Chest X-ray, PA view. Patient: 39 years old, sex F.
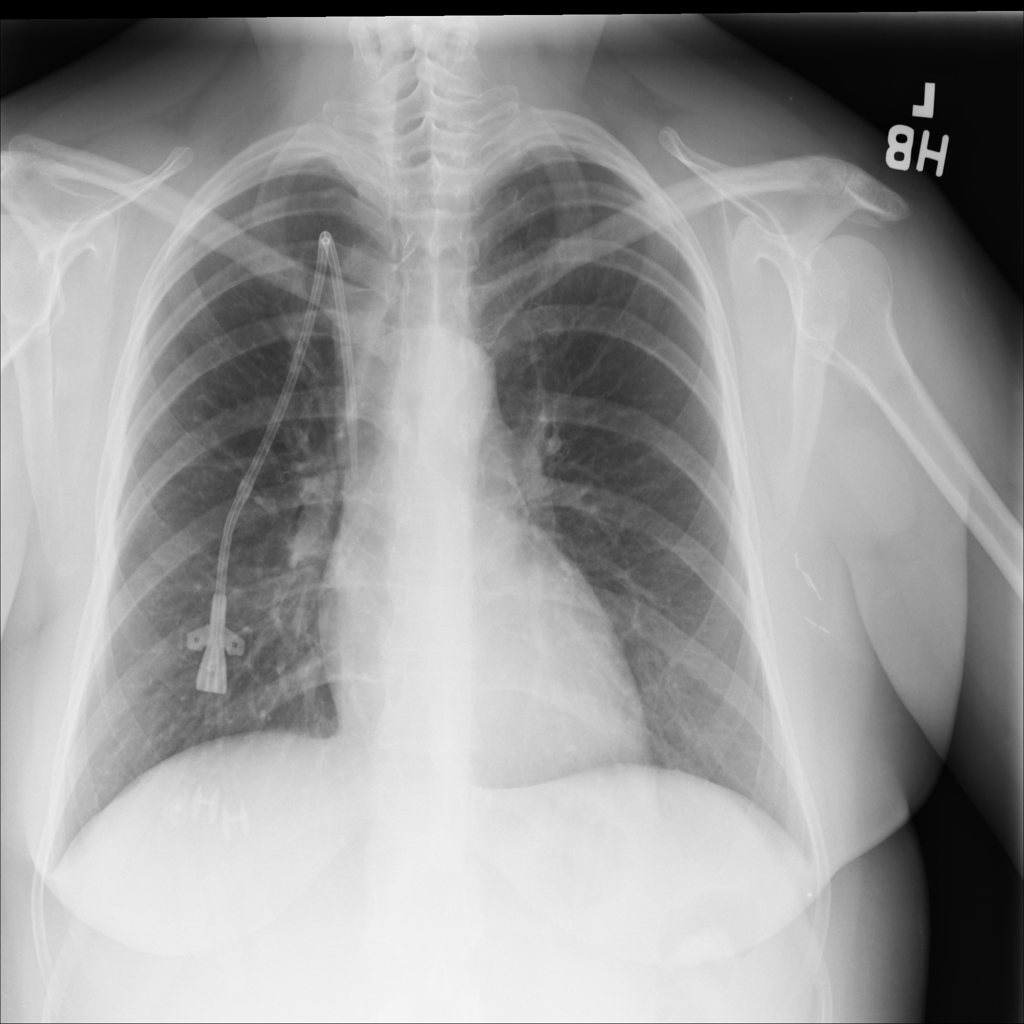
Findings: Mass